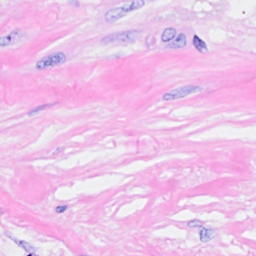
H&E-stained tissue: Breast